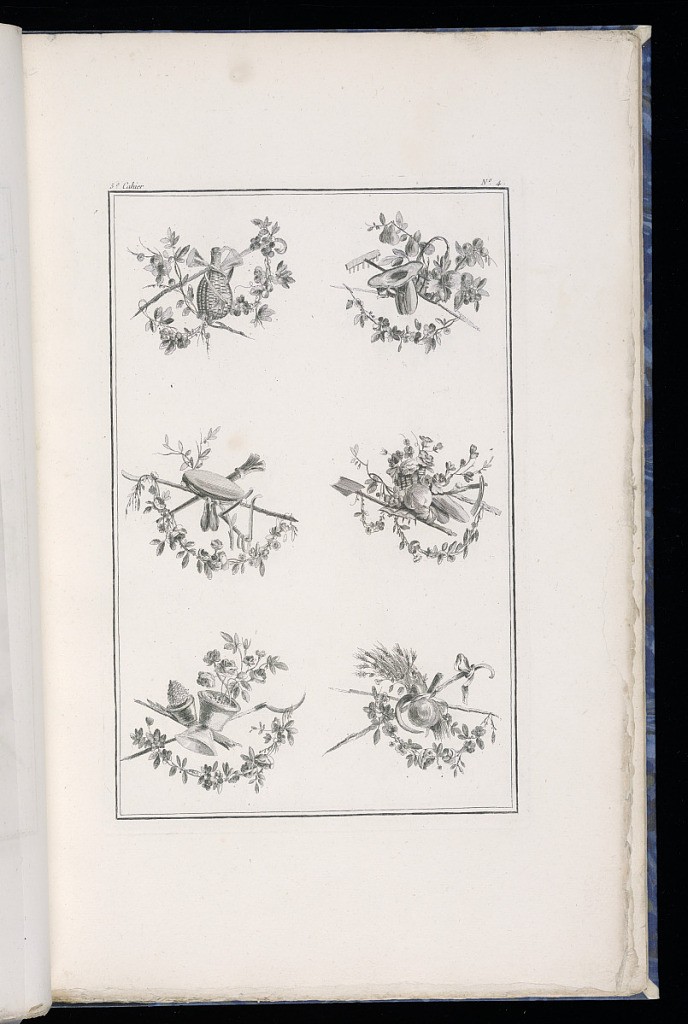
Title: Trophy Designs
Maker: Pierre Ranson, French, 1736–1786
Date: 1777–79
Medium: Etching on paper
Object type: Print
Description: Six designs for pastoral trophies incorporating leaves, flowers, fruit, baskets, jugs, bottles, hat, glasses, rake, tambourine, triangle, sickle, potted flowers, wheat, scythe, and sticks. The plate is numbered.